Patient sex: F
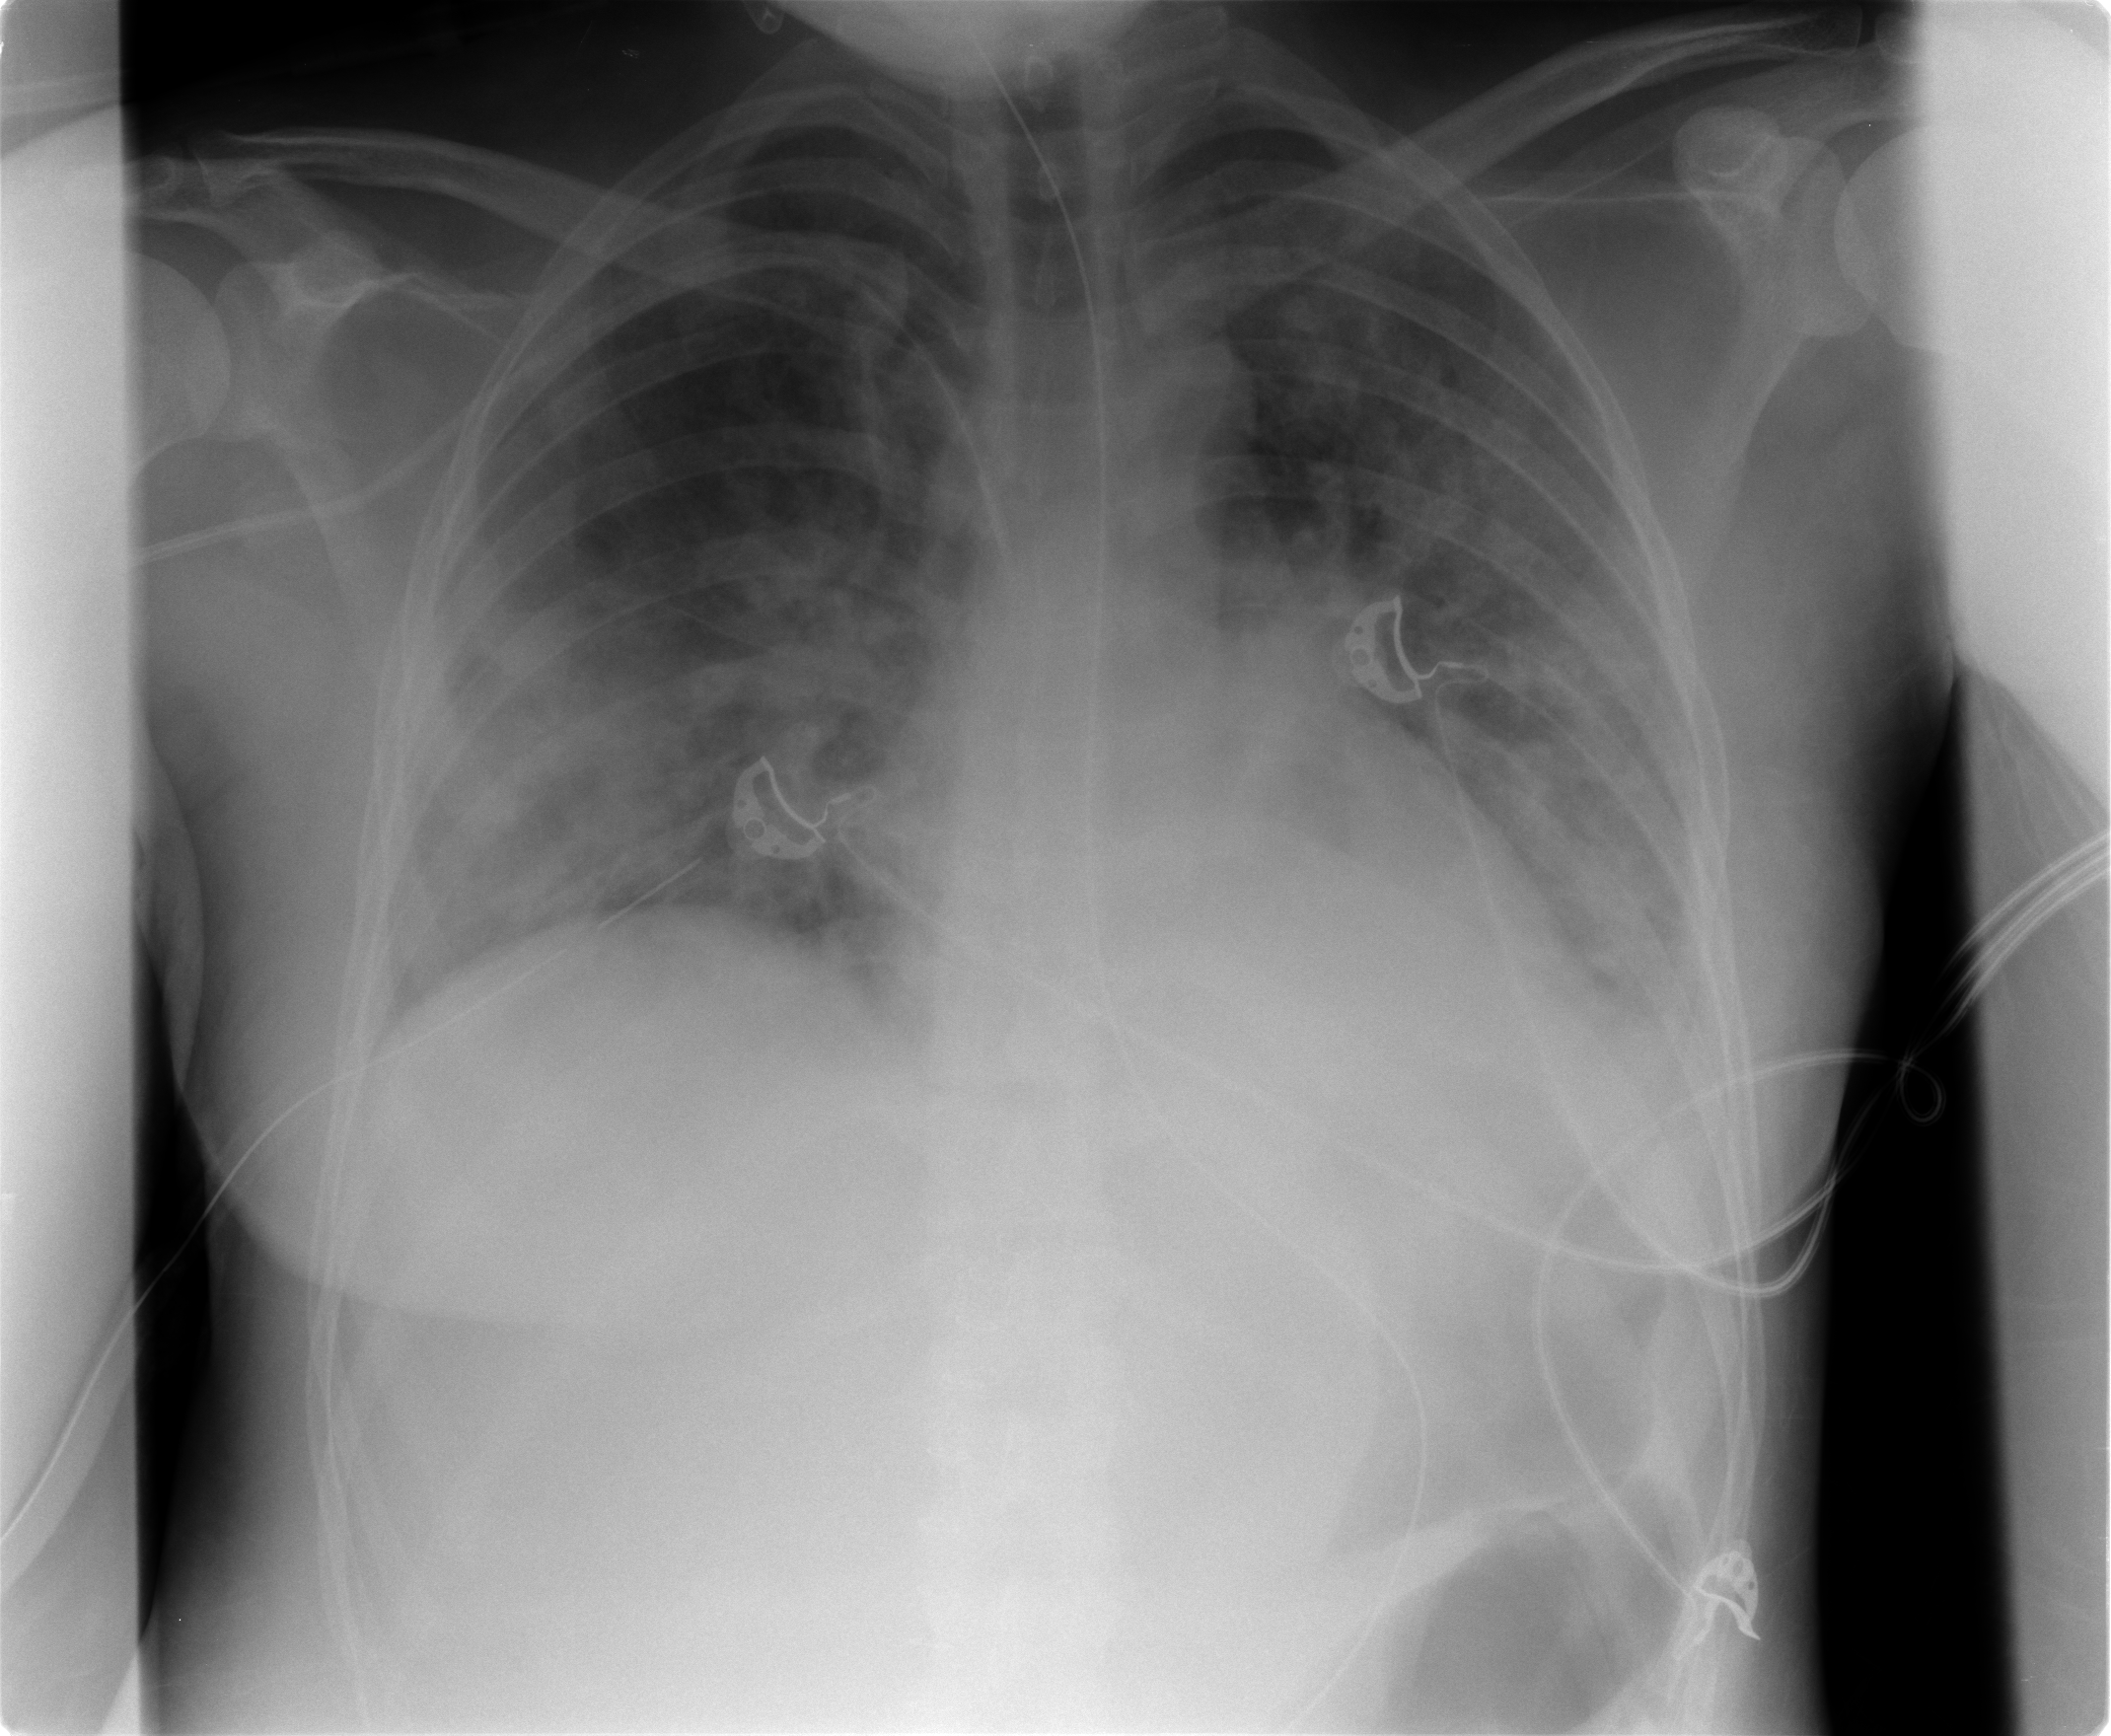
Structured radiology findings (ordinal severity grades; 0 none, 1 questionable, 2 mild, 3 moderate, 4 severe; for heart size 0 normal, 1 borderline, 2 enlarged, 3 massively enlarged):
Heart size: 0
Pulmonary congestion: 1
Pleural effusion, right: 2
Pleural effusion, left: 1
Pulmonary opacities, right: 4
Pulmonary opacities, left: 3
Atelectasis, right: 2
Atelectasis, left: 2